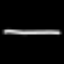
Label: line